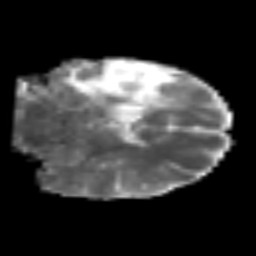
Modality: MD
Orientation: coronal
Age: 44
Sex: female
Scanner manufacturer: siemens
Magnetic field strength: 3 T
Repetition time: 6.1 s
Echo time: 0.101 s